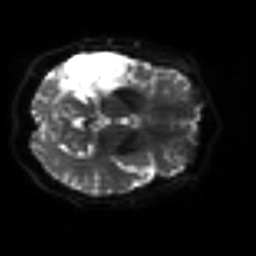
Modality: sbref
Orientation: axial
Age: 59
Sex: female
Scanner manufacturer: siemens
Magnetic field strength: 3 T
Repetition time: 3.2 s
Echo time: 0.081 s